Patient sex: M
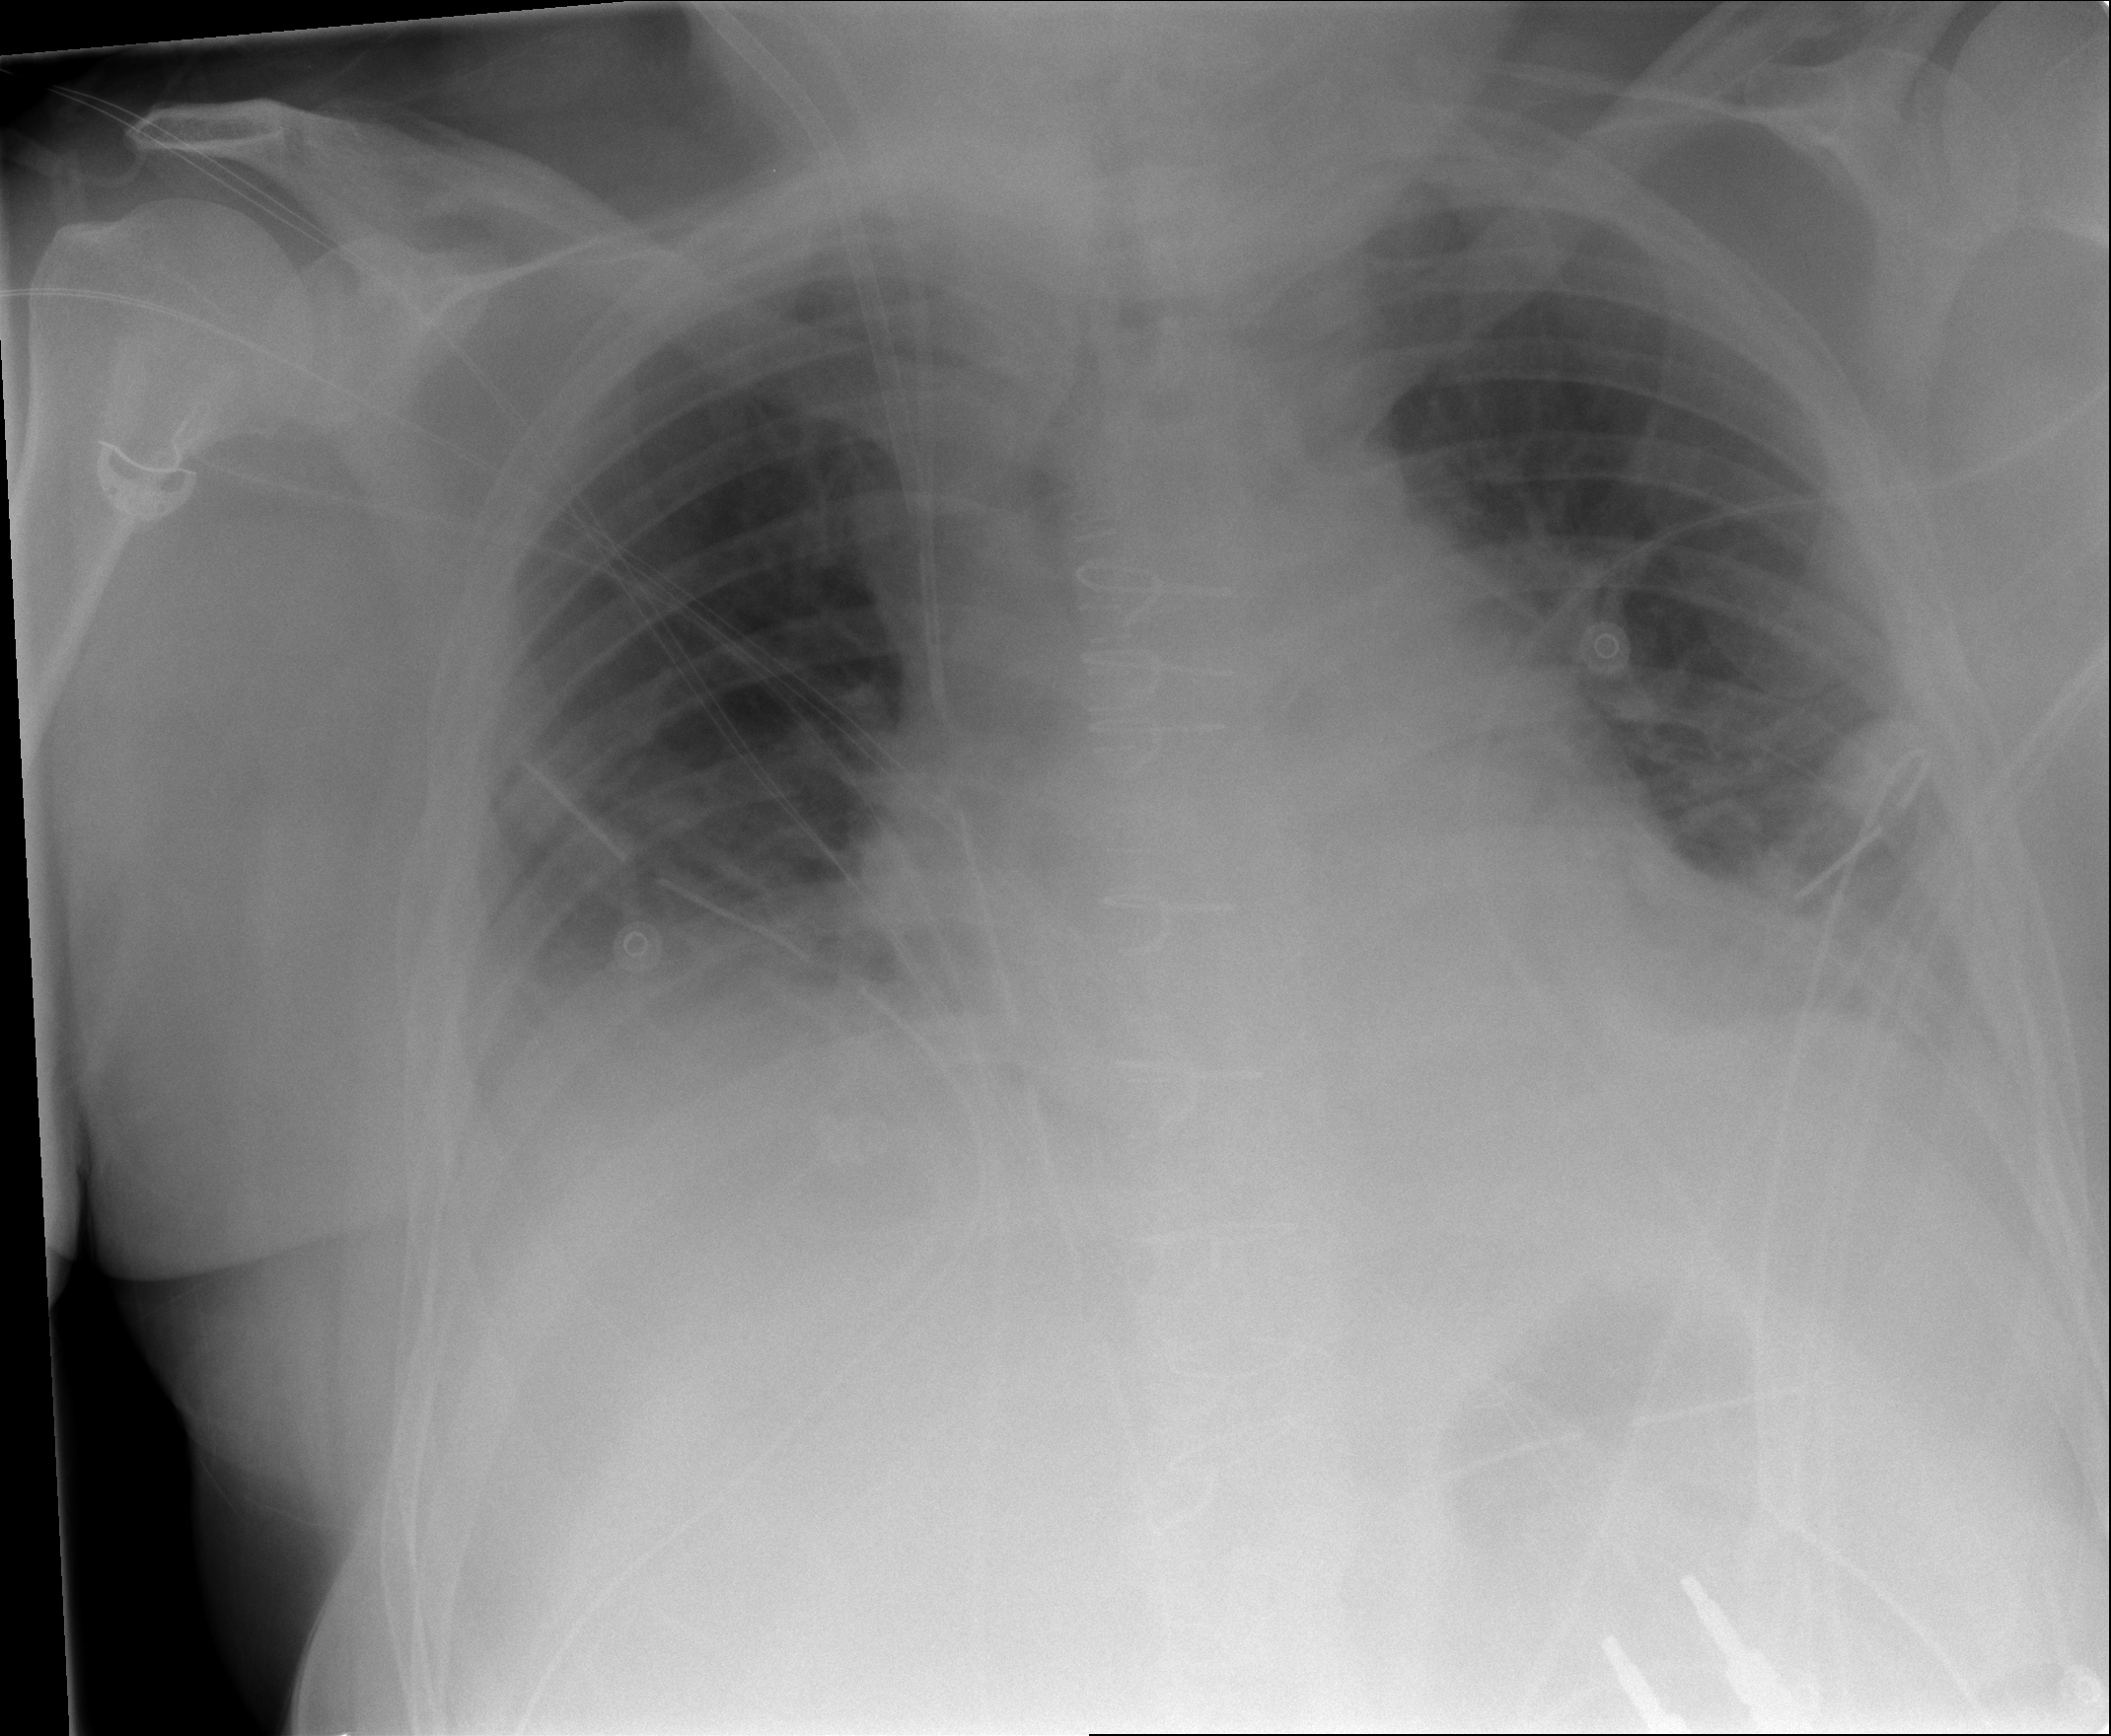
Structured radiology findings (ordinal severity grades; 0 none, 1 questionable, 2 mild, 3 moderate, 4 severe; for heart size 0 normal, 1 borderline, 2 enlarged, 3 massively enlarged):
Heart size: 1
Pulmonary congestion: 0
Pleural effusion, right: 2
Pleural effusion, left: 2
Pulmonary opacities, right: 0
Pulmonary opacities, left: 0
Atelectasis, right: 2
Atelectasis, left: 2